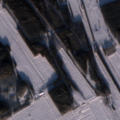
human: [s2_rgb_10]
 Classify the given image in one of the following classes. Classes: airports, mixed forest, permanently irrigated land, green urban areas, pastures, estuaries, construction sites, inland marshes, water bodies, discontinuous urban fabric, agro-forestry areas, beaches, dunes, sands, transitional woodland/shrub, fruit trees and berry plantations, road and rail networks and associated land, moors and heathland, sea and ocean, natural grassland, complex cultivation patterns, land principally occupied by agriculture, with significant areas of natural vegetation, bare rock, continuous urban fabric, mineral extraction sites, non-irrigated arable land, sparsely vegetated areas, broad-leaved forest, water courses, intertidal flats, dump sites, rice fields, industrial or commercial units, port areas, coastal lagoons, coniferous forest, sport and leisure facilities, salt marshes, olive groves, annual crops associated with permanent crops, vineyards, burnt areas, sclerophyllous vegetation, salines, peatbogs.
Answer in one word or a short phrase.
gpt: coniferous forest, mixed forest, transitional woodland/shrub, peatbogs